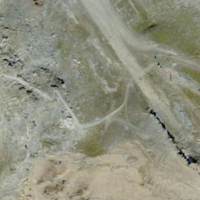
EUNIS habitat code: 48
Species observed at this site:
Silene acaulis
Ranunculus glacialis
Aglais urticae